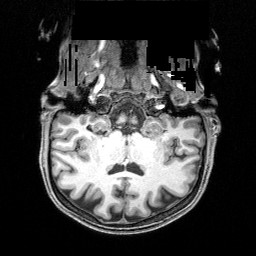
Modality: T1w
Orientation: sagittal
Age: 30
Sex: female
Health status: healthy